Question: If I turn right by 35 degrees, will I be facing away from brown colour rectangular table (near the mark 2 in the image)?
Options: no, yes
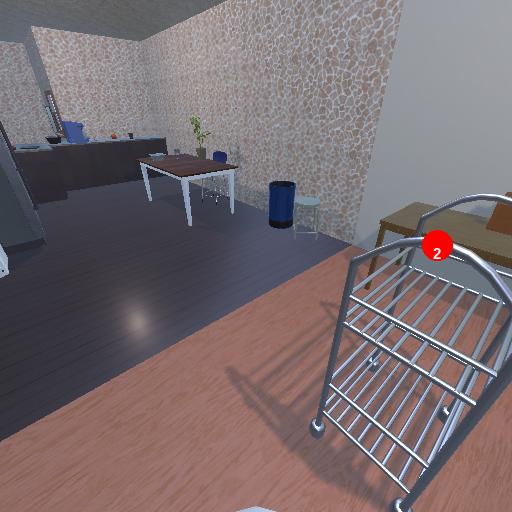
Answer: no